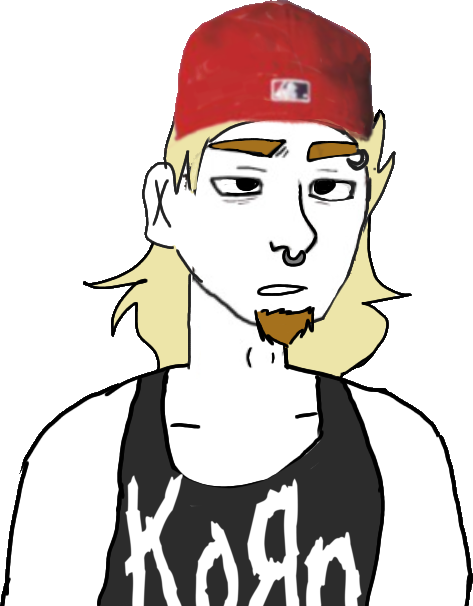
Label: 5_Twinkjak